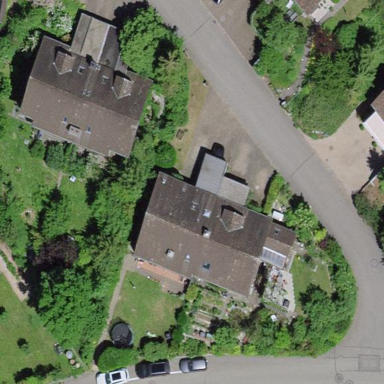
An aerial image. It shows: Semidetached house.